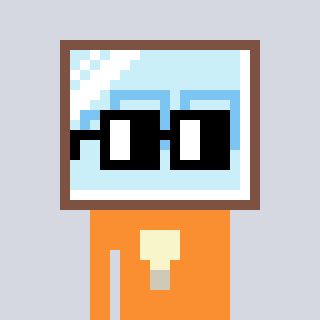
a pixel art character with square black glasses, a mirror-shaped head and a orange-colored body on a cool background